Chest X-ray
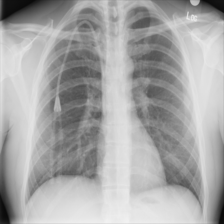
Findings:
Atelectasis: negative
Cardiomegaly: negative
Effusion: negative
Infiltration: negative
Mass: negative
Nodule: negative
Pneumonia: negative
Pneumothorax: negative
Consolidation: negative
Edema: negative
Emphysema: negative
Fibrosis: negative
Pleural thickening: negative
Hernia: negative